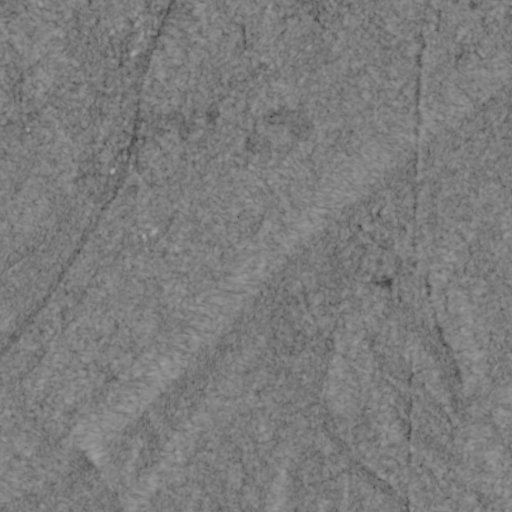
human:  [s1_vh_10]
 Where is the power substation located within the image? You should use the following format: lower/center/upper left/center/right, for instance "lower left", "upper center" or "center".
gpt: The power substation is located in the upper right of the image.
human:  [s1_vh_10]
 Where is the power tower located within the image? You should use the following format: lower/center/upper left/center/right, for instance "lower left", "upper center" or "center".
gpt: The power tower is located in the right of the image.
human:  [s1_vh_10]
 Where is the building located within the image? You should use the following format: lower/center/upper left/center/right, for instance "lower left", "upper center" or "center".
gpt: The building is located in the upper center of the image.
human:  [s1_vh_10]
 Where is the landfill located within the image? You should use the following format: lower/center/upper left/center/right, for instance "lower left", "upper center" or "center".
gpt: There is no landfill in the image.

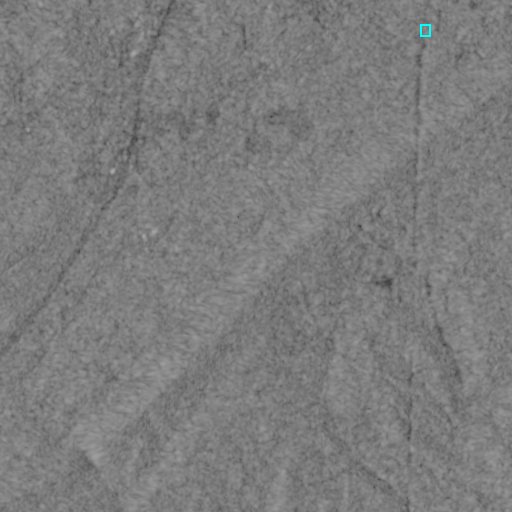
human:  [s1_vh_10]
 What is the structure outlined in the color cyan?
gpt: The structure outlined in cyan is a power substation.
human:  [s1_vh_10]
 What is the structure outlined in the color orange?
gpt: There is no orange outline.